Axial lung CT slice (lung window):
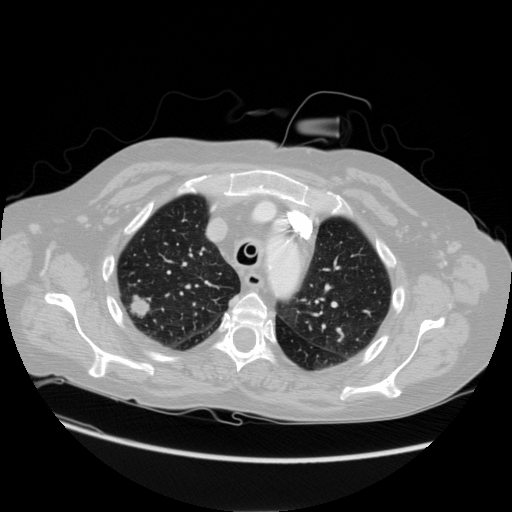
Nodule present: yes
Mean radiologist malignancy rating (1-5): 4.5